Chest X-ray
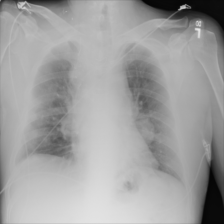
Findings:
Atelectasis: negative
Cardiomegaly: negative
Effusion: negative
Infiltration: negative
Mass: positive
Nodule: positive
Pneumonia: negative
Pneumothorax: negative
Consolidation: negative
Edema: negative
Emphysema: negative
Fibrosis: negative
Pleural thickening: negative
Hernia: negative